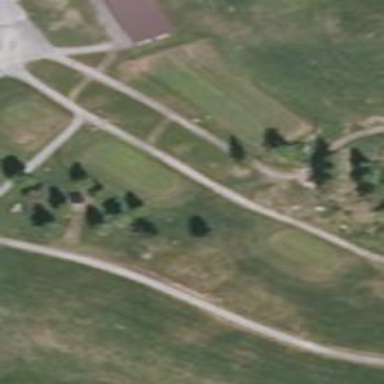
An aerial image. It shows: Path used for both walking and golf.